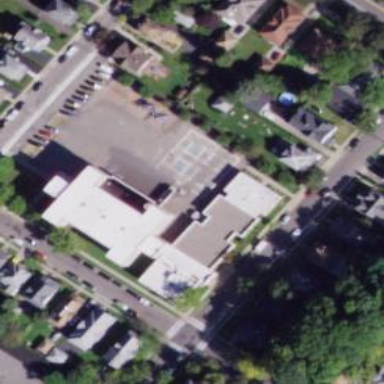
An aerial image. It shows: School building.